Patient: sex M, age 29
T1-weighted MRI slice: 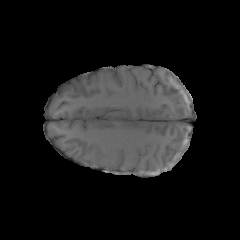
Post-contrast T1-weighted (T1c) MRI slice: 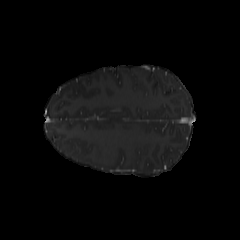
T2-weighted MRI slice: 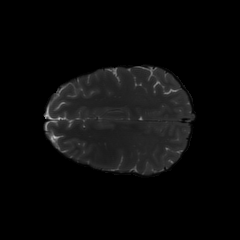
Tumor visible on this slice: no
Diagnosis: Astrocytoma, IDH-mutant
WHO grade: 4